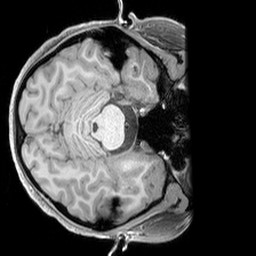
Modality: T1w
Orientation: axial
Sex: female
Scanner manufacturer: siemens
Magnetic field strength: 3 T
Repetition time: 2.3 s
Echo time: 0.00226 s